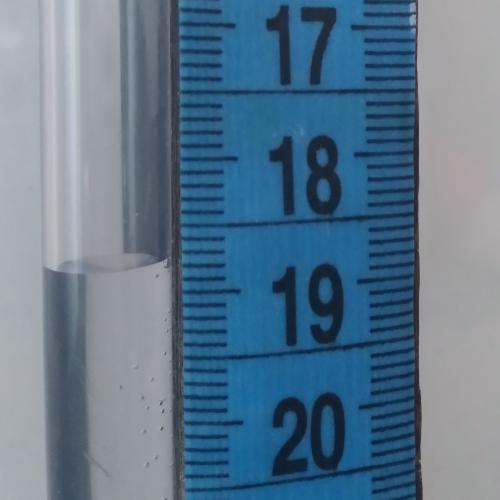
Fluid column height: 18.8 cm